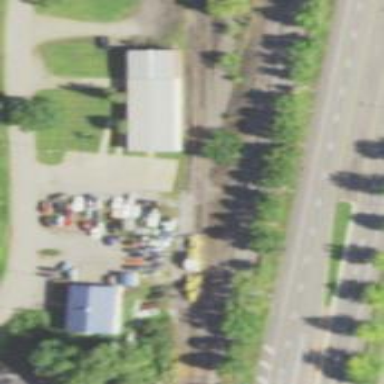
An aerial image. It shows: Rail spur service.